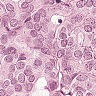
Metastatic tissue present: yes